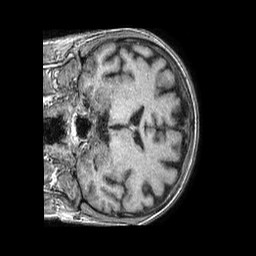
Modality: T1w
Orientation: coronal
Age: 56
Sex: male
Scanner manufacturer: philips
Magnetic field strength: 1.5 T
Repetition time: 0.007655 s
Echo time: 0.003523 s